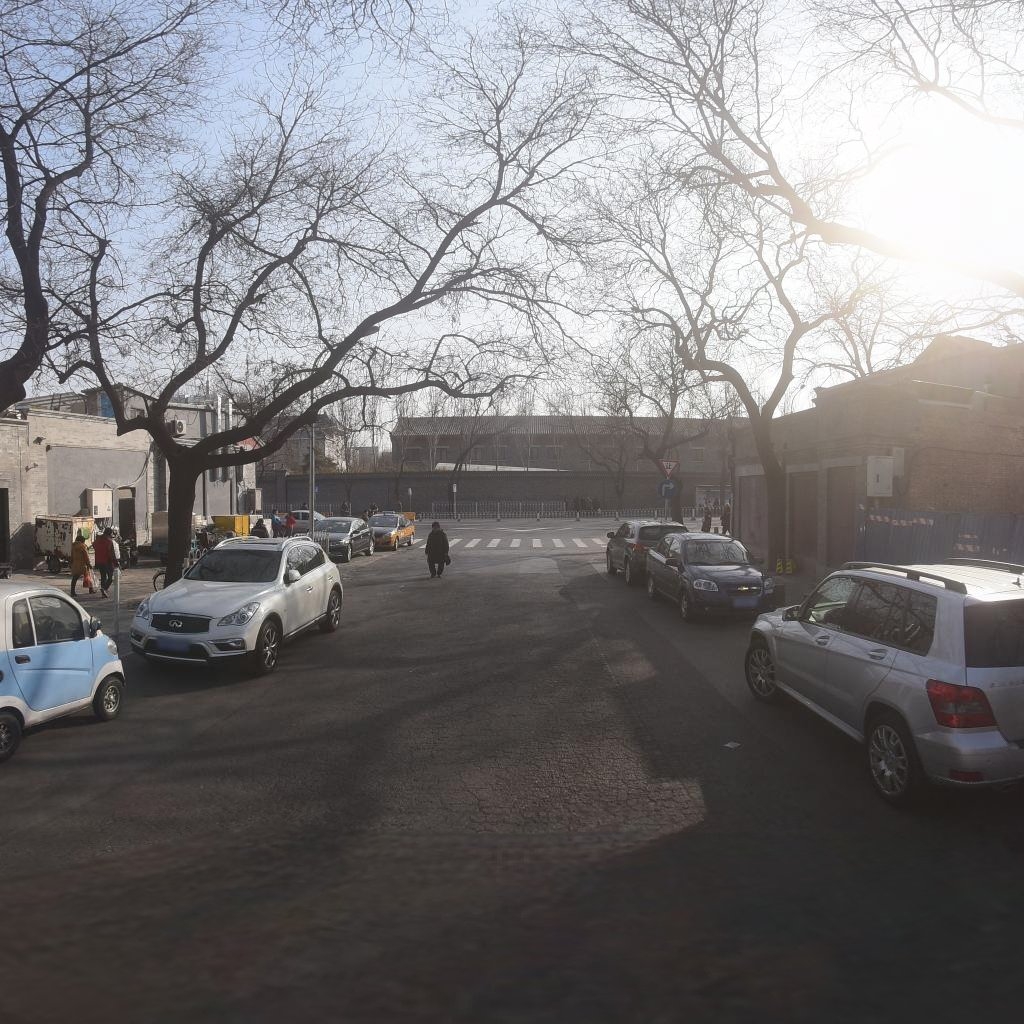
Region: Xicheng
Road damage annotations: alligator crack